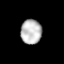
Tissue: lung
Cell type: Epithelial cells
Senescence score: 0.1861
Nuclear area (px): 503
Mean DAPI intensity: 187.358